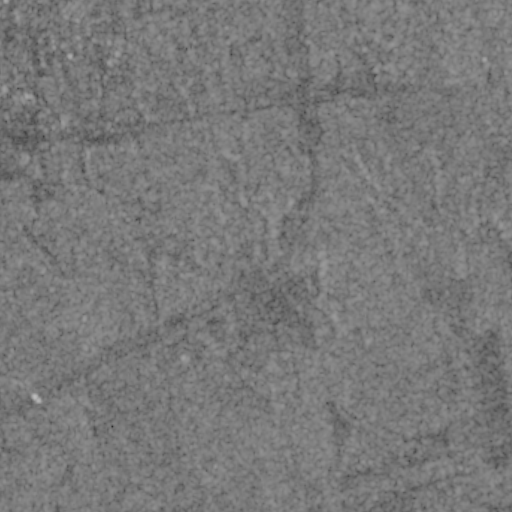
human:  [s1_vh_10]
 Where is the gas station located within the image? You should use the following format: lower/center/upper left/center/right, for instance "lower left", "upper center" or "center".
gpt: The gas station is located in the upper left of the image.
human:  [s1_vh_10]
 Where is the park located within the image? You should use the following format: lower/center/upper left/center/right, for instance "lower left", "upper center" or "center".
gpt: The park is located in the upper left of the image.
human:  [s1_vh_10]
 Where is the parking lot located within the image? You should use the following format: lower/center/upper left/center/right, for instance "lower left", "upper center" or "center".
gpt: The parking lot is located in the upper left of the image.
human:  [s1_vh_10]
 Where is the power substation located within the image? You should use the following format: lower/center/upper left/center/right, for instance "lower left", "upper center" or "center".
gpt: The power substation is located in the upper left of the image.
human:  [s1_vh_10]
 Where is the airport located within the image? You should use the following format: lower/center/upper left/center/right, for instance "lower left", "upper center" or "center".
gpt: There is no airport in the image.

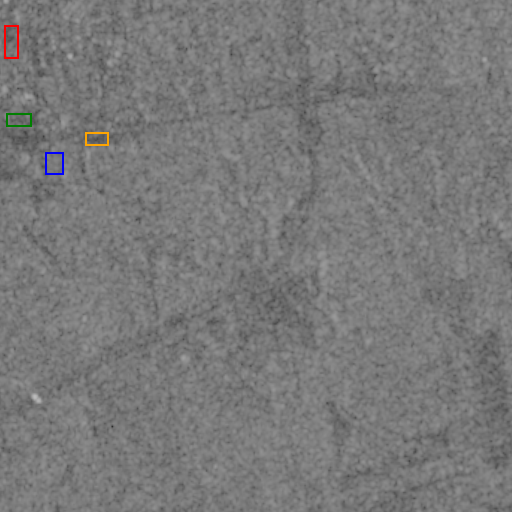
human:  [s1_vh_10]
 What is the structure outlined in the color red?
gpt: The structure outlined in red is a park.
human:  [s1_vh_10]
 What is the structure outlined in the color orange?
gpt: The structure outlined in orange is a parking lot.
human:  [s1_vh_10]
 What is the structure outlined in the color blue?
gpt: The structure outlined in blue is a power substation.
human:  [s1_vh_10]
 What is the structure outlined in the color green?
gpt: The structure outlined in green is a building.
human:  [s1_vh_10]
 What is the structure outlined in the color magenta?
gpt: There is no magenta outline.